Interaction volume radius: 10 \u00c5
Interaction volume height: 20 \u00c5
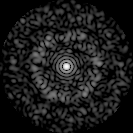
Disorder parameter: 0.8341